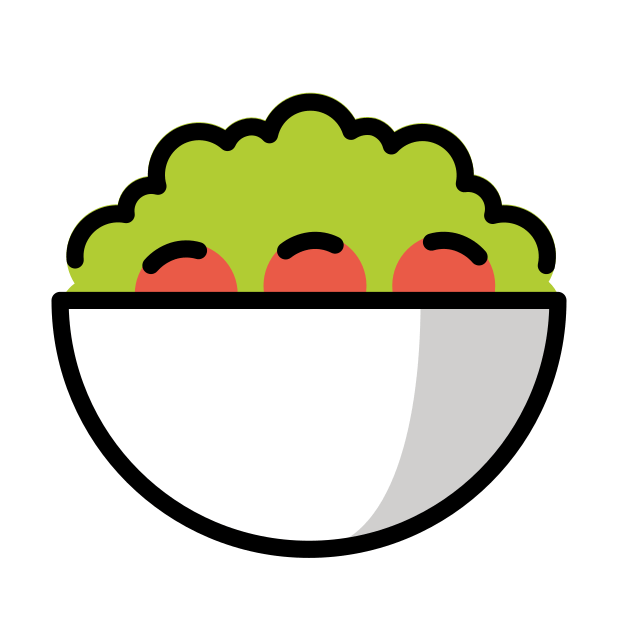
green salad